Question: I have an ImageView and use a ColorFilter (PorterDuff.Mode.MULTIPLY).
Is it possible to use this colorFilter but not on the whole image? It must be like a 'margin' / 'padding'.
Example:
The image width and height = 100dp. But the colorFilter must be 50dp (width and height) on the center of the ImageView.
The picture below is what I need (red = colorFilter)

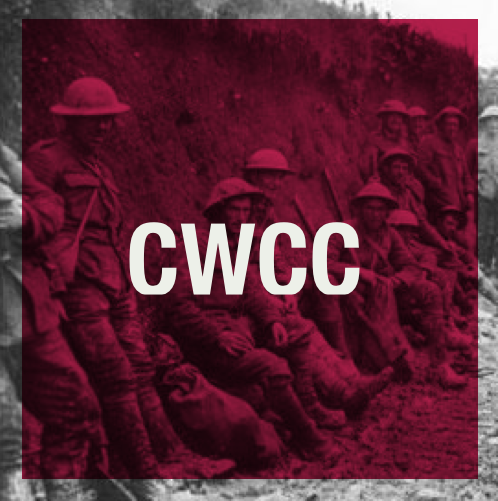
Answer: You can subclass 'ImageView' and override its 'onDraw()' method. I am posting a minimalictic solution, modify to your needs!
'''
public class OverlayImageView extends ImageView {
Paint paint;
float padding = 30;
public OverlayImageView(Context context) {
super(context);
init();
}
public OverlayImageView(Context context, AttributeSet attrs) {
super(context, attrs);
init();
}
public OverlayImageView(Context context, AttributeSet attrs, int defStyleAttr) {
super(context, attrs, defStyleAttr);
init();
}
private void init() {
paint = new Paint();
paint.setXfermode(new PorterDuffXfermode(PorterDuff.Mode.MULTIPLY));
paint.setColor(Color.RED);
}
@Override
protected void onDraw(Canvas canvas) {
super.onDraw(canvas);
canvas.drawRect(padding, padding, canvas.getWidth()-padding, canvas.getHeight()-padding, paint);
}
}
'''